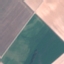
Land use / land cover class: AnnualCrop